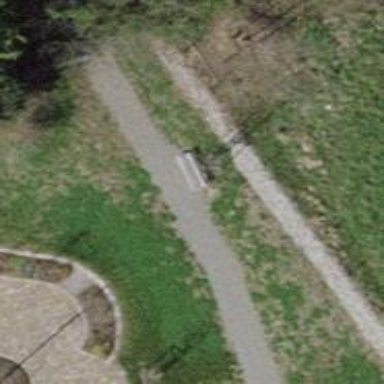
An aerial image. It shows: Pebblestone path.